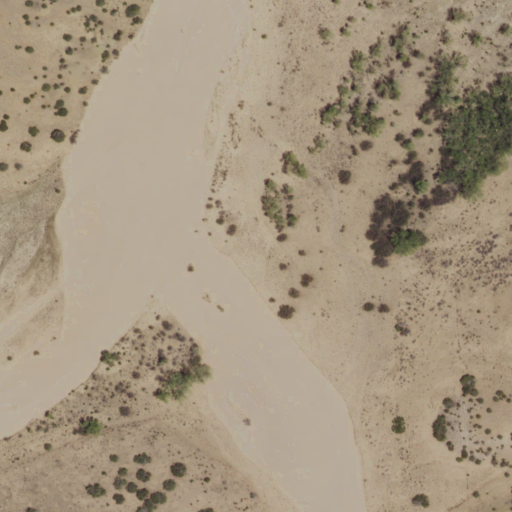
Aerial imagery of valley in New Mexico named Red Canyon containing shrub, grassland, and evergreen forest